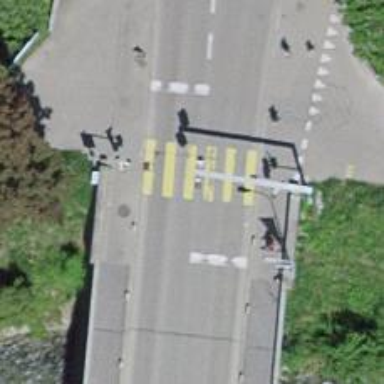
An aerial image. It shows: Unmarked road crossing.